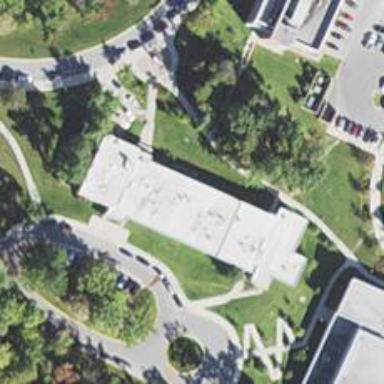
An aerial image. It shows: School.